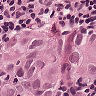
Metastatic tissue present: yes